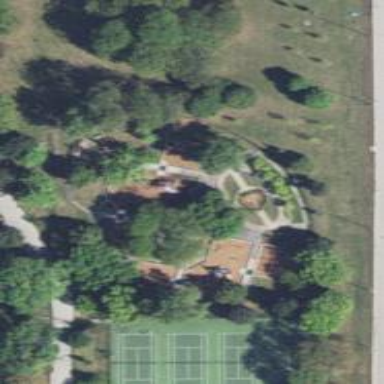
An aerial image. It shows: Historic memorial featuring sculpture.